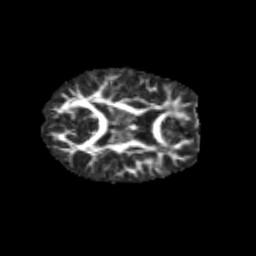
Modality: FA
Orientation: axial
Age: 12
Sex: male
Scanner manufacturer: siemens
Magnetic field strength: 3 T
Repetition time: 3.8 s
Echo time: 0.07 s